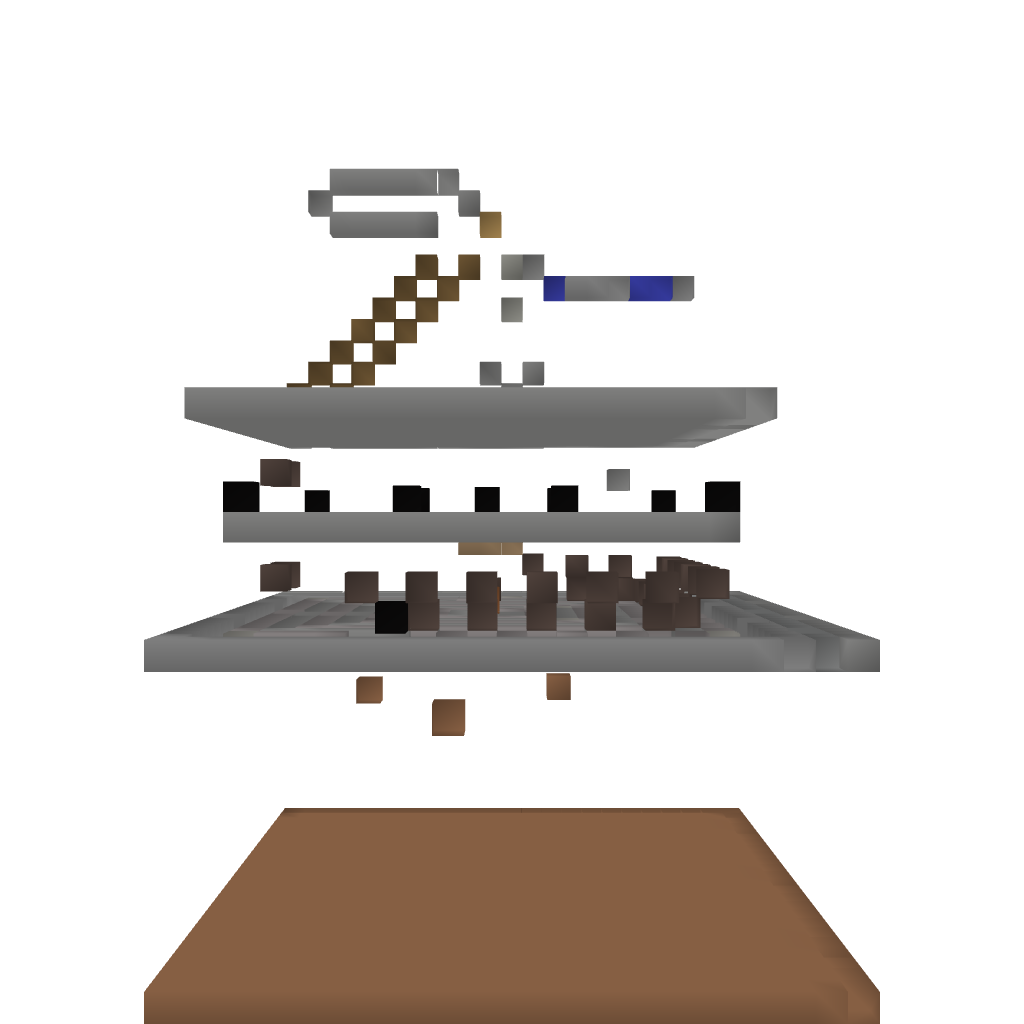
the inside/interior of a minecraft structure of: Lapis and Pickaxe Shop